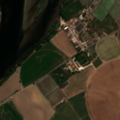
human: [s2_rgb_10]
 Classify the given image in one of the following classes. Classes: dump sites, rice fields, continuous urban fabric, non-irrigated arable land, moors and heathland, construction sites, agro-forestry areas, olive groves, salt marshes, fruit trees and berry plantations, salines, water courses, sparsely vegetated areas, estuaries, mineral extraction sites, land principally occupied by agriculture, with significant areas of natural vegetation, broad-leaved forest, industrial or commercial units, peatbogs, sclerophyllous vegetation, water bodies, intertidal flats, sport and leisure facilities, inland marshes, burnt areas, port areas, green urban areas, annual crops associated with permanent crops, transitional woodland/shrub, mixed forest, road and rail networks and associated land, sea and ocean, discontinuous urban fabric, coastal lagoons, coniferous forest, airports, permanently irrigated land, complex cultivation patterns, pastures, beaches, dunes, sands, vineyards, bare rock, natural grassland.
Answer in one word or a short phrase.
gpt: permanently irrigated land, water courses